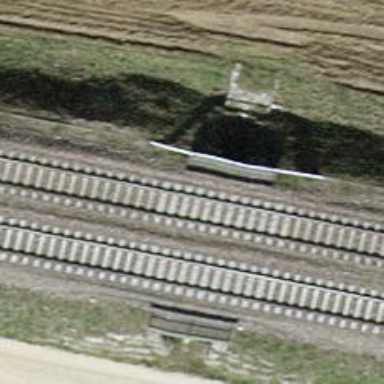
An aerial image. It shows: Path going through tunnel.